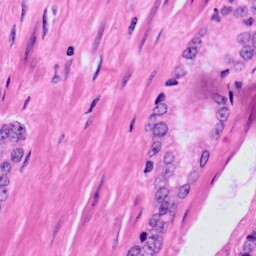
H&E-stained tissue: Prostate